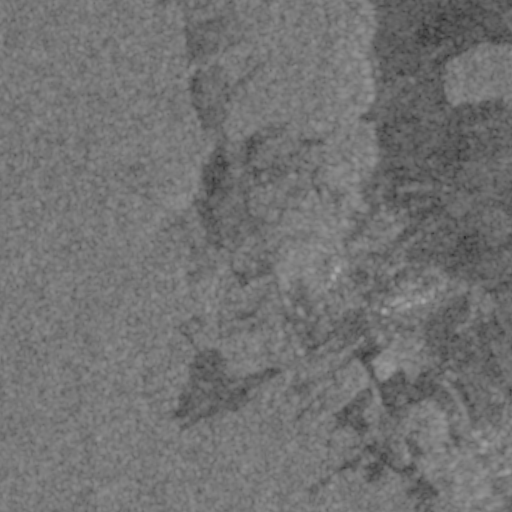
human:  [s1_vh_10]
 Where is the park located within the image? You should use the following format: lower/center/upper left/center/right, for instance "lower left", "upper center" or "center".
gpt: The park is located in the lower right of the image.
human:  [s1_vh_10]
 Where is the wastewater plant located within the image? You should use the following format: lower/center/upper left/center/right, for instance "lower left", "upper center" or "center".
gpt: The wastewater plant is located in the center right of the image.
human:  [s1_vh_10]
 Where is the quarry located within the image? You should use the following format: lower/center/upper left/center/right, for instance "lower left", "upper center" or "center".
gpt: There is no quarry in the image.

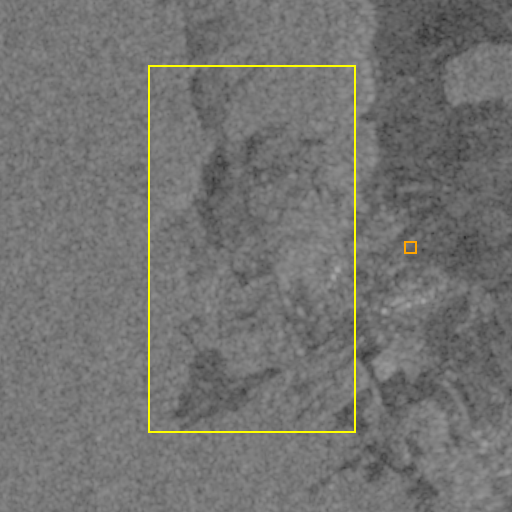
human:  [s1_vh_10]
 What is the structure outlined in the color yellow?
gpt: The structure outlined in yellow is a crop field.
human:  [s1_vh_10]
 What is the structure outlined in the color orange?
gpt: The structure outlined in orange is a wastewater plant.
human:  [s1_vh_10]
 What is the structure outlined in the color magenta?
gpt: There is no magenta outline.